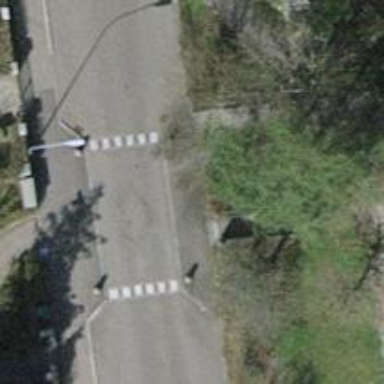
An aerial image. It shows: Unmarked crossing with traffic calming table on the road.